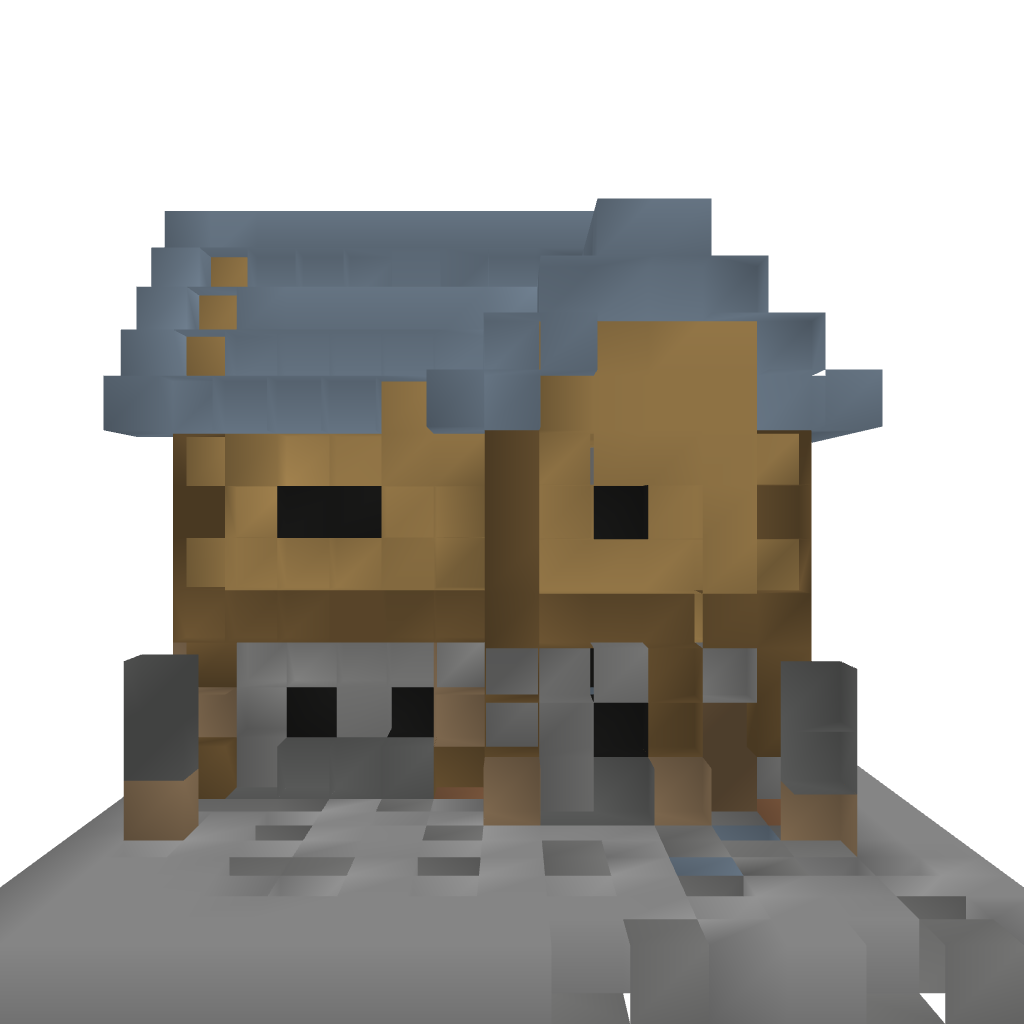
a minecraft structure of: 1700's House